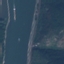
Land use / land cover: River